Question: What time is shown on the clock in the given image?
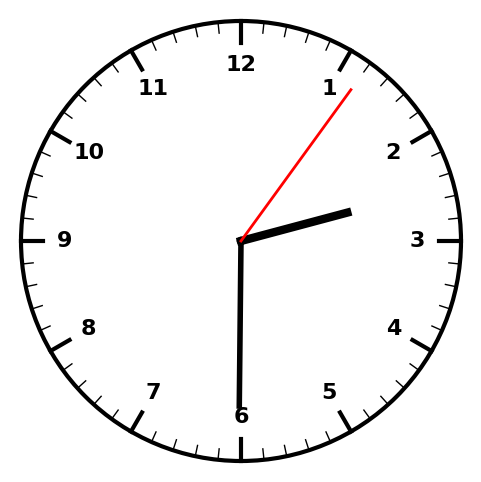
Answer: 02:30:06